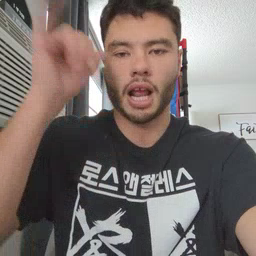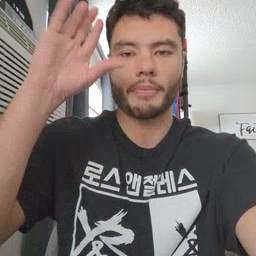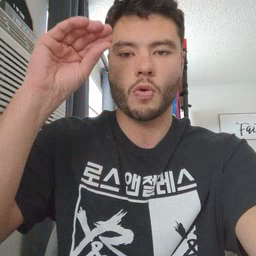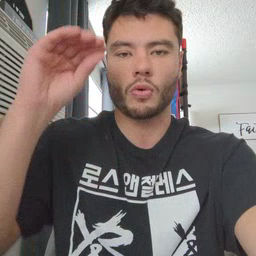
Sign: cowboy